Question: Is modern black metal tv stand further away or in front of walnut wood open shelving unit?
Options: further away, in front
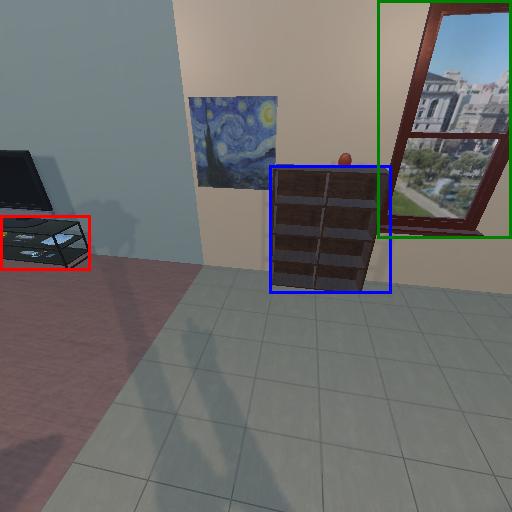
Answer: further away